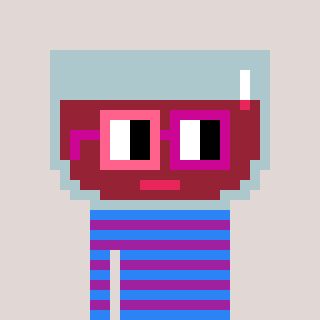
a pixel art character with square pink and red glasses, a wine-shaped head and a magenta-colored body on a warm background